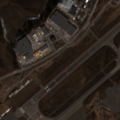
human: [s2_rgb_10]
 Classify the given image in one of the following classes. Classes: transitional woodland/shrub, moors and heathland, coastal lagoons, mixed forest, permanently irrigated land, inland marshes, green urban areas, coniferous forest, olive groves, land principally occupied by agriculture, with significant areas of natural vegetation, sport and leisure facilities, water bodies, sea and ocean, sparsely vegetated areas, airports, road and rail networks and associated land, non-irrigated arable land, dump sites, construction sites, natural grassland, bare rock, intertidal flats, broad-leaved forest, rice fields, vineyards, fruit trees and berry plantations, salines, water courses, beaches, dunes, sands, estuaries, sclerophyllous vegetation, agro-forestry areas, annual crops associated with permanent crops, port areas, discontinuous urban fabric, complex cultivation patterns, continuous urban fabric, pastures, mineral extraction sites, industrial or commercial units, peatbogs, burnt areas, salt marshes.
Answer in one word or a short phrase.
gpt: industrial or commercial units, airports, non-irrigated arable land